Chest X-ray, PA view. Patient: 49 years old, sex F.
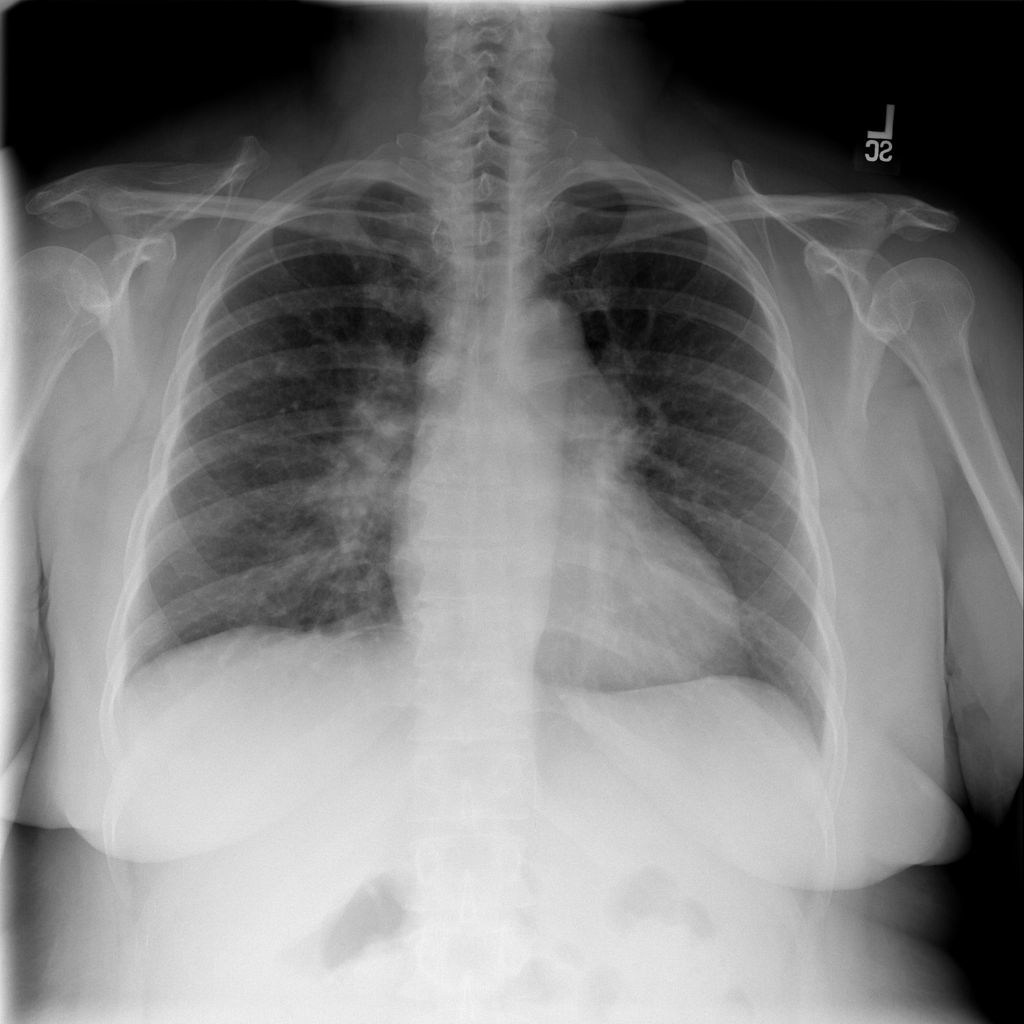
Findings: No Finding